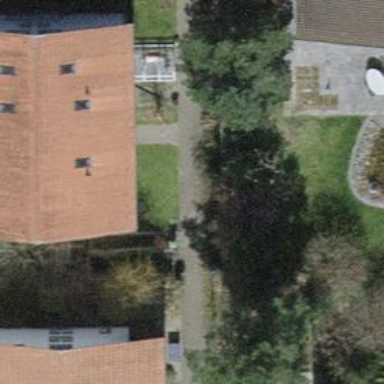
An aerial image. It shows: Urban area featuring tree as natural element.